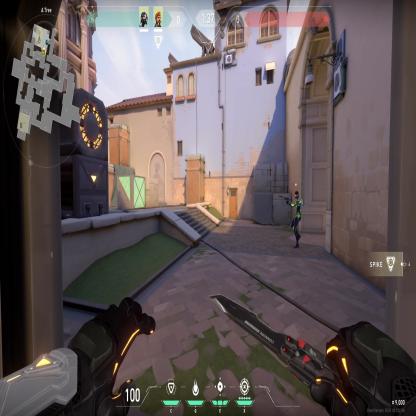
Label: teammate